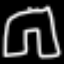
Label: pants